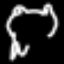
Label: frog